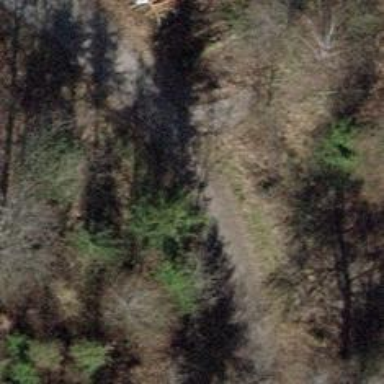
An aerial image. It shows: Track with grade2 tracktype.